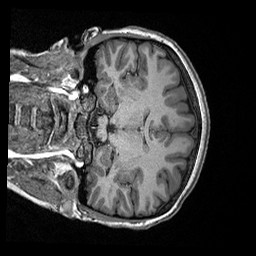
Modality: T1w
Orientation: coronal
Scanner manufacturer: ge
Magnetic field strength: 3 T
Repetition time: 2.349 s
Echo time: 0.002968 s